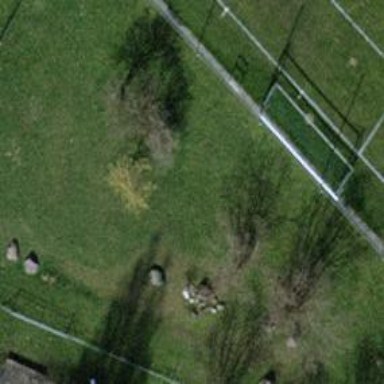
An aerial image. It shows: Fenced dog park for leisure activities on land.